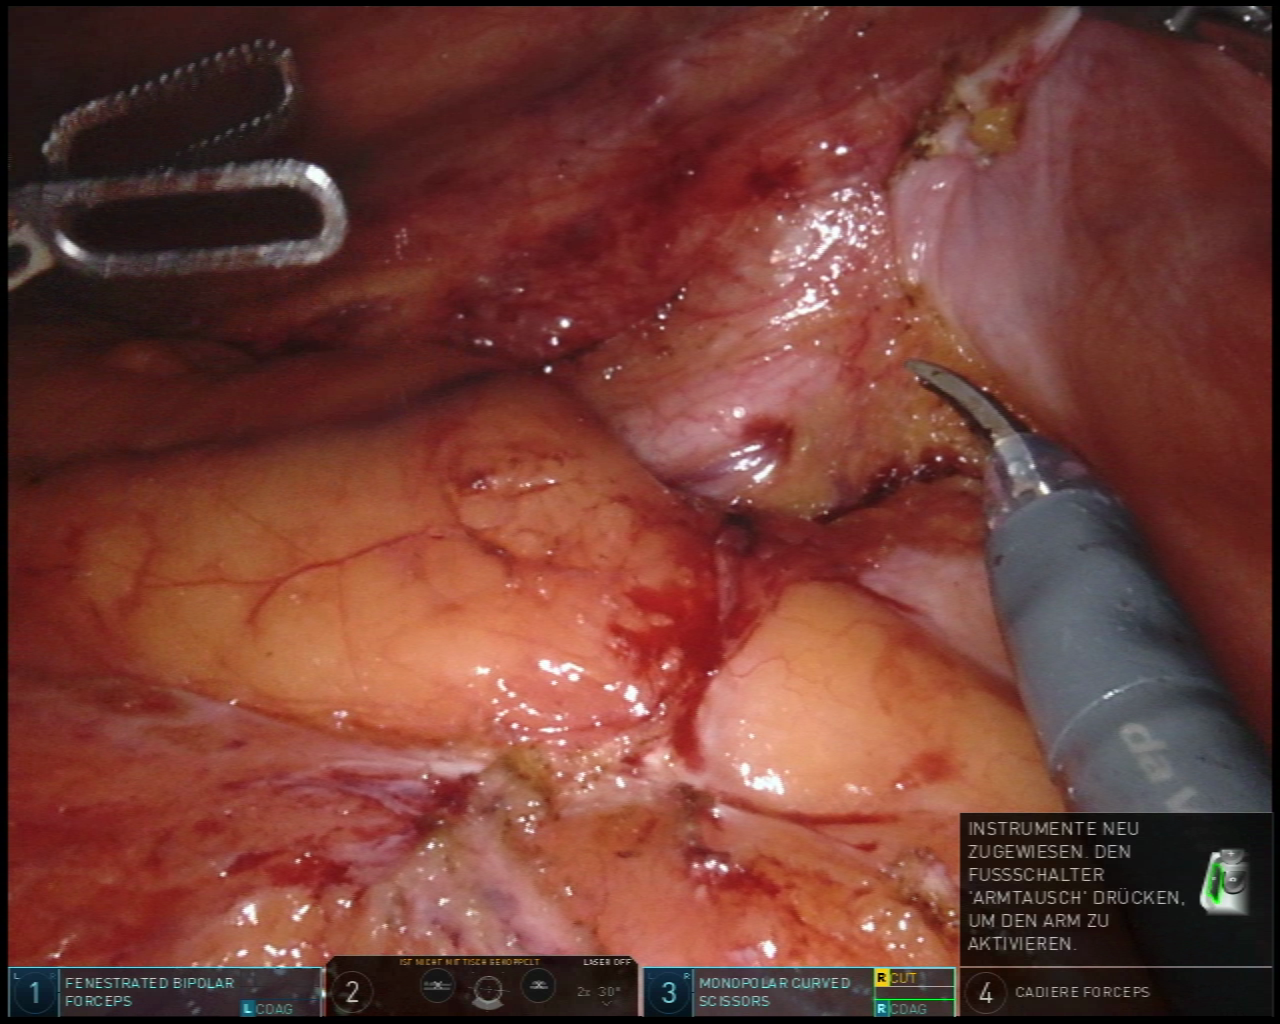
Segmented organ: ureter
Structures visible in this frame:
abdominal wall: yes
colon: no
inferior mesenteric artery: no
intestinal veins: no
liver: no
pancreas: no
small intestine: no
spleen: no
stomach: no
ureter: yes
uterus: no
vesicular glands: no